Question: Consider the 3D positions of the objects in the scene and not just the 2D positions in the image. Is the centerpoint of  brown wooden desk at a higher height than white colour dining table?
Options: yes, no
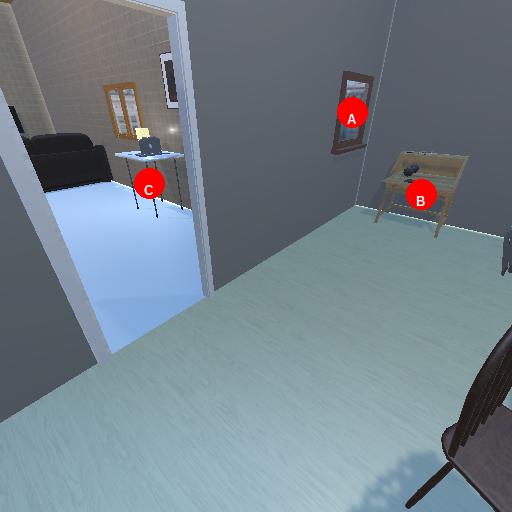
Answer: yes